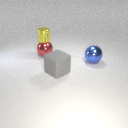
large gray rubber cube in front of large blue metal sphere